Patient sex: M
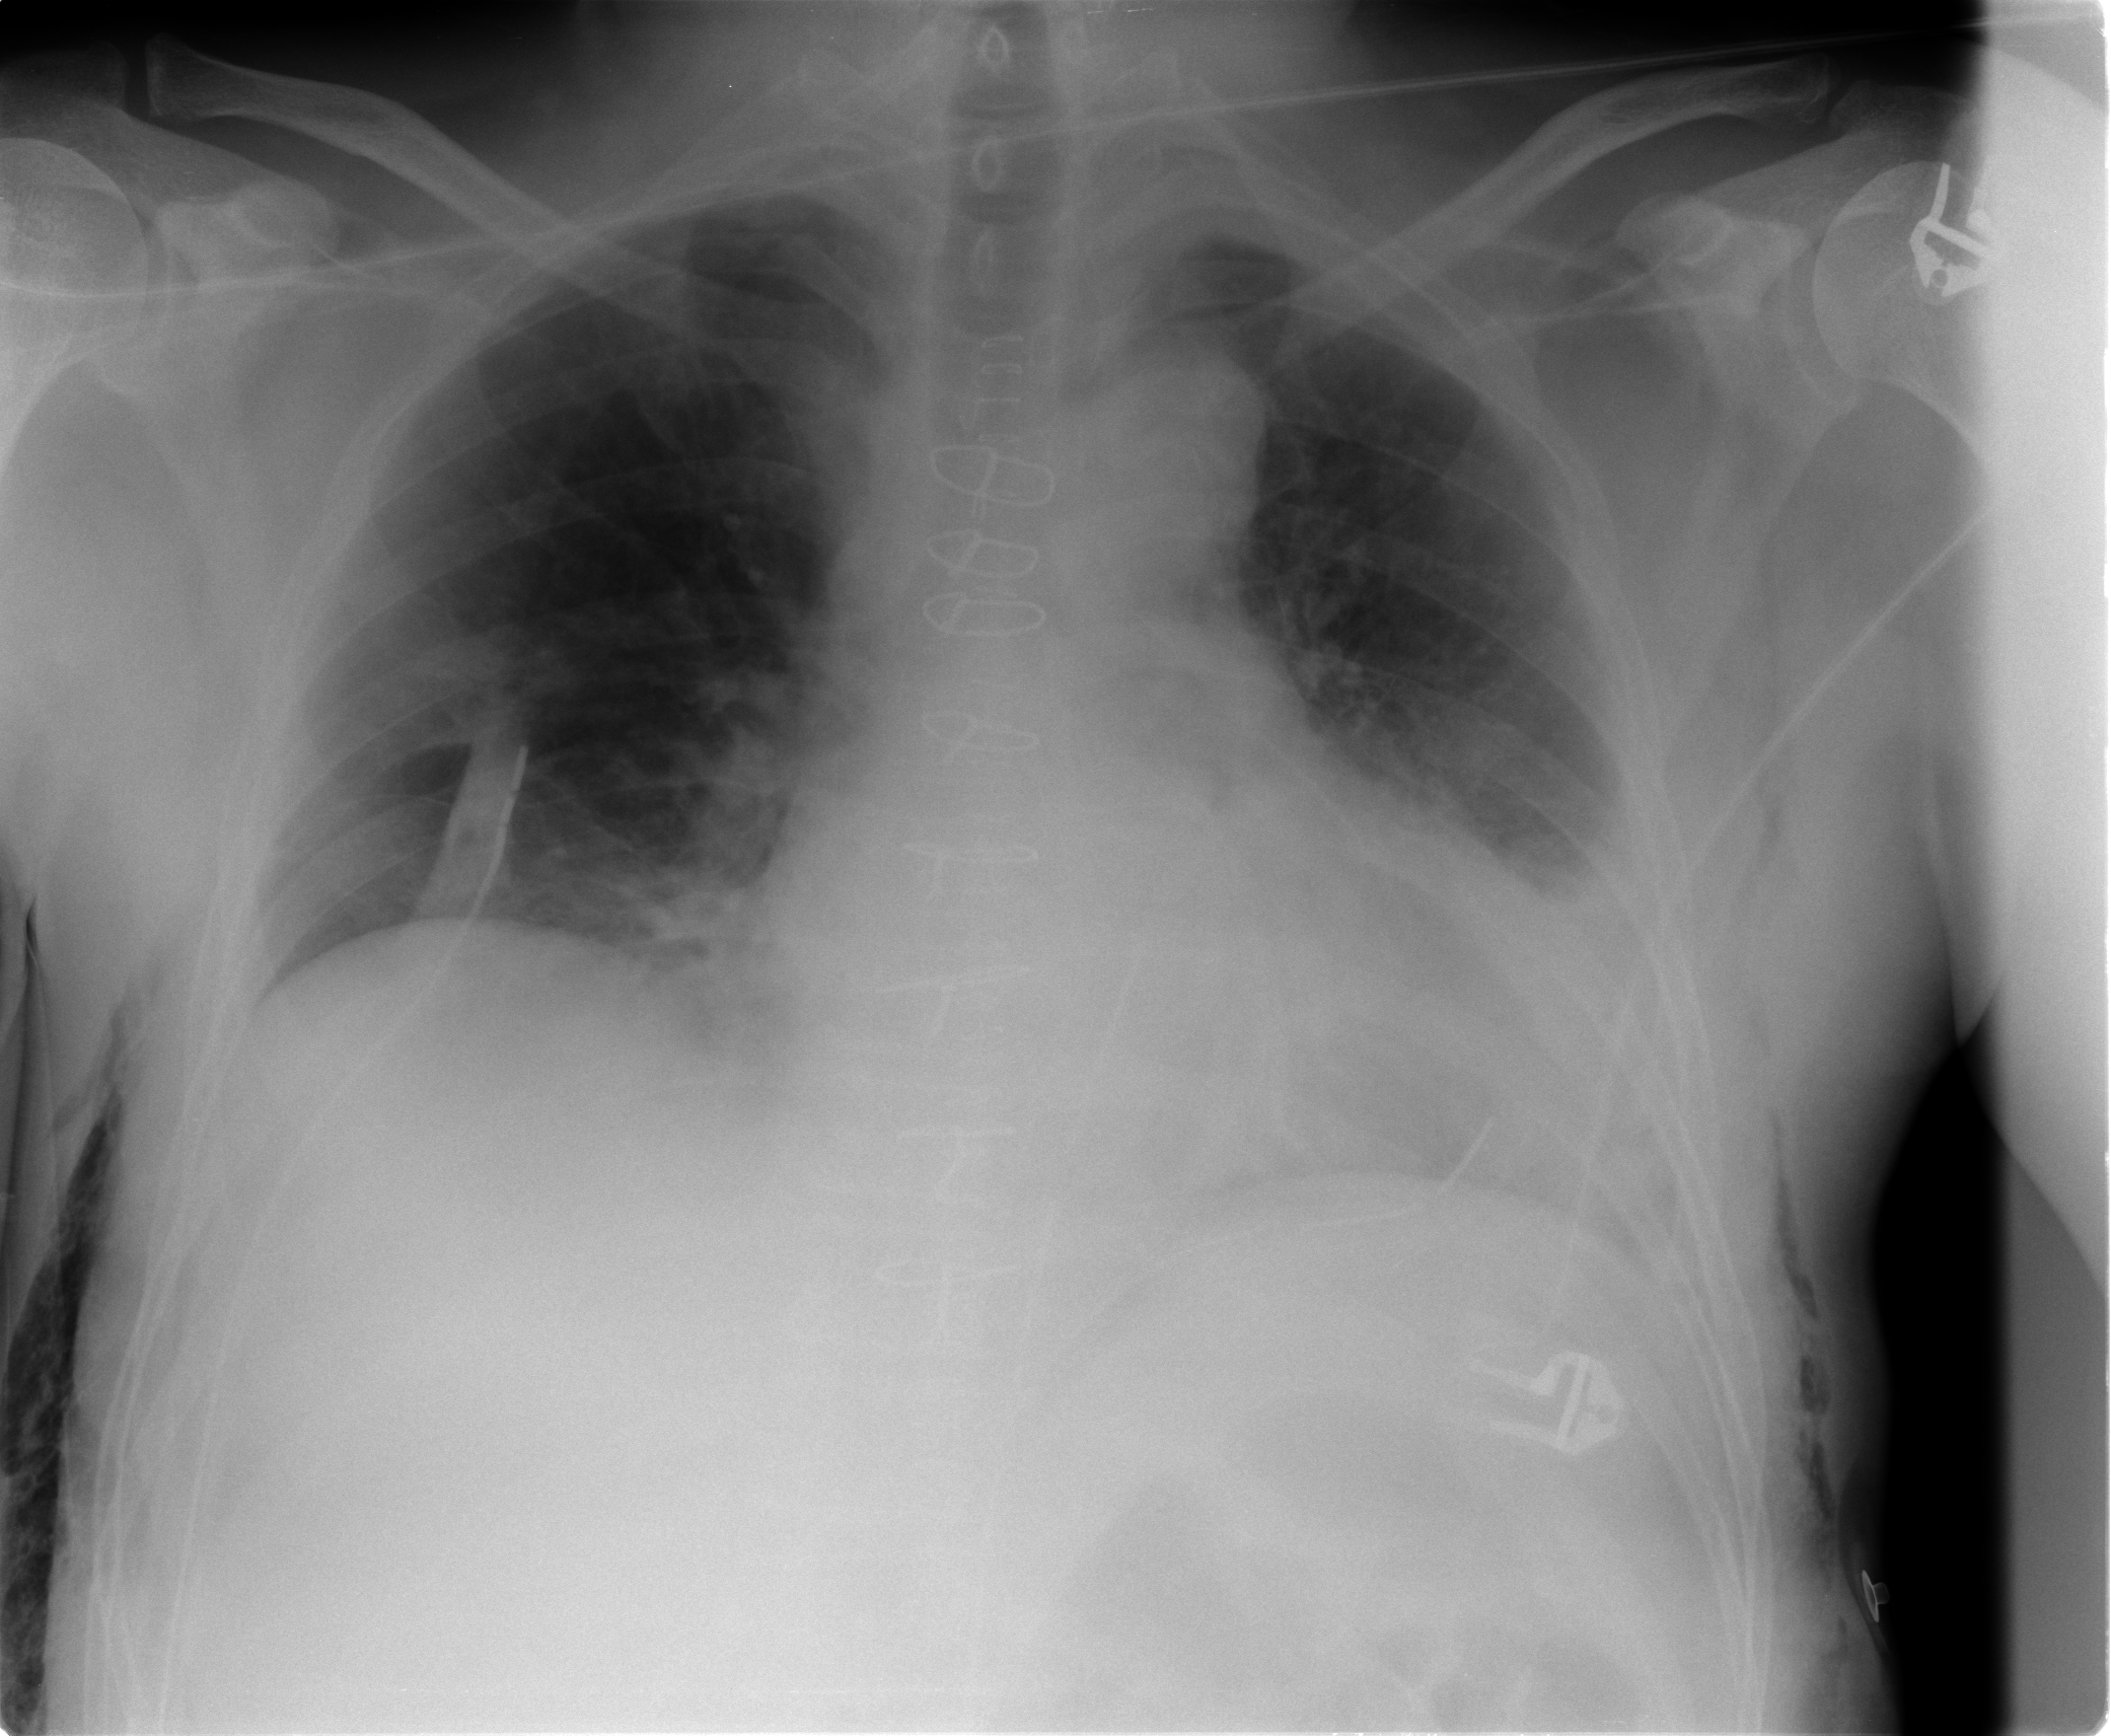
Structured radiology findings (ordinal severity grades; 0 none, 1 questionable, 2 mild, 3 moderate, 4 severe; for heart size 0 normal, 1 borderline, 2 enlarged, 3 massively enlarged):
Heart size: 1
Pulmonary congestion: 0
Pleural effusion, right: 0
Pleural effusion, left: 2
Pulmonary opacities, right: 0
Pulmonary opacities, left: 0
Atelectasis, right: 0
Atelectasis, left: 0